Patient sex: M
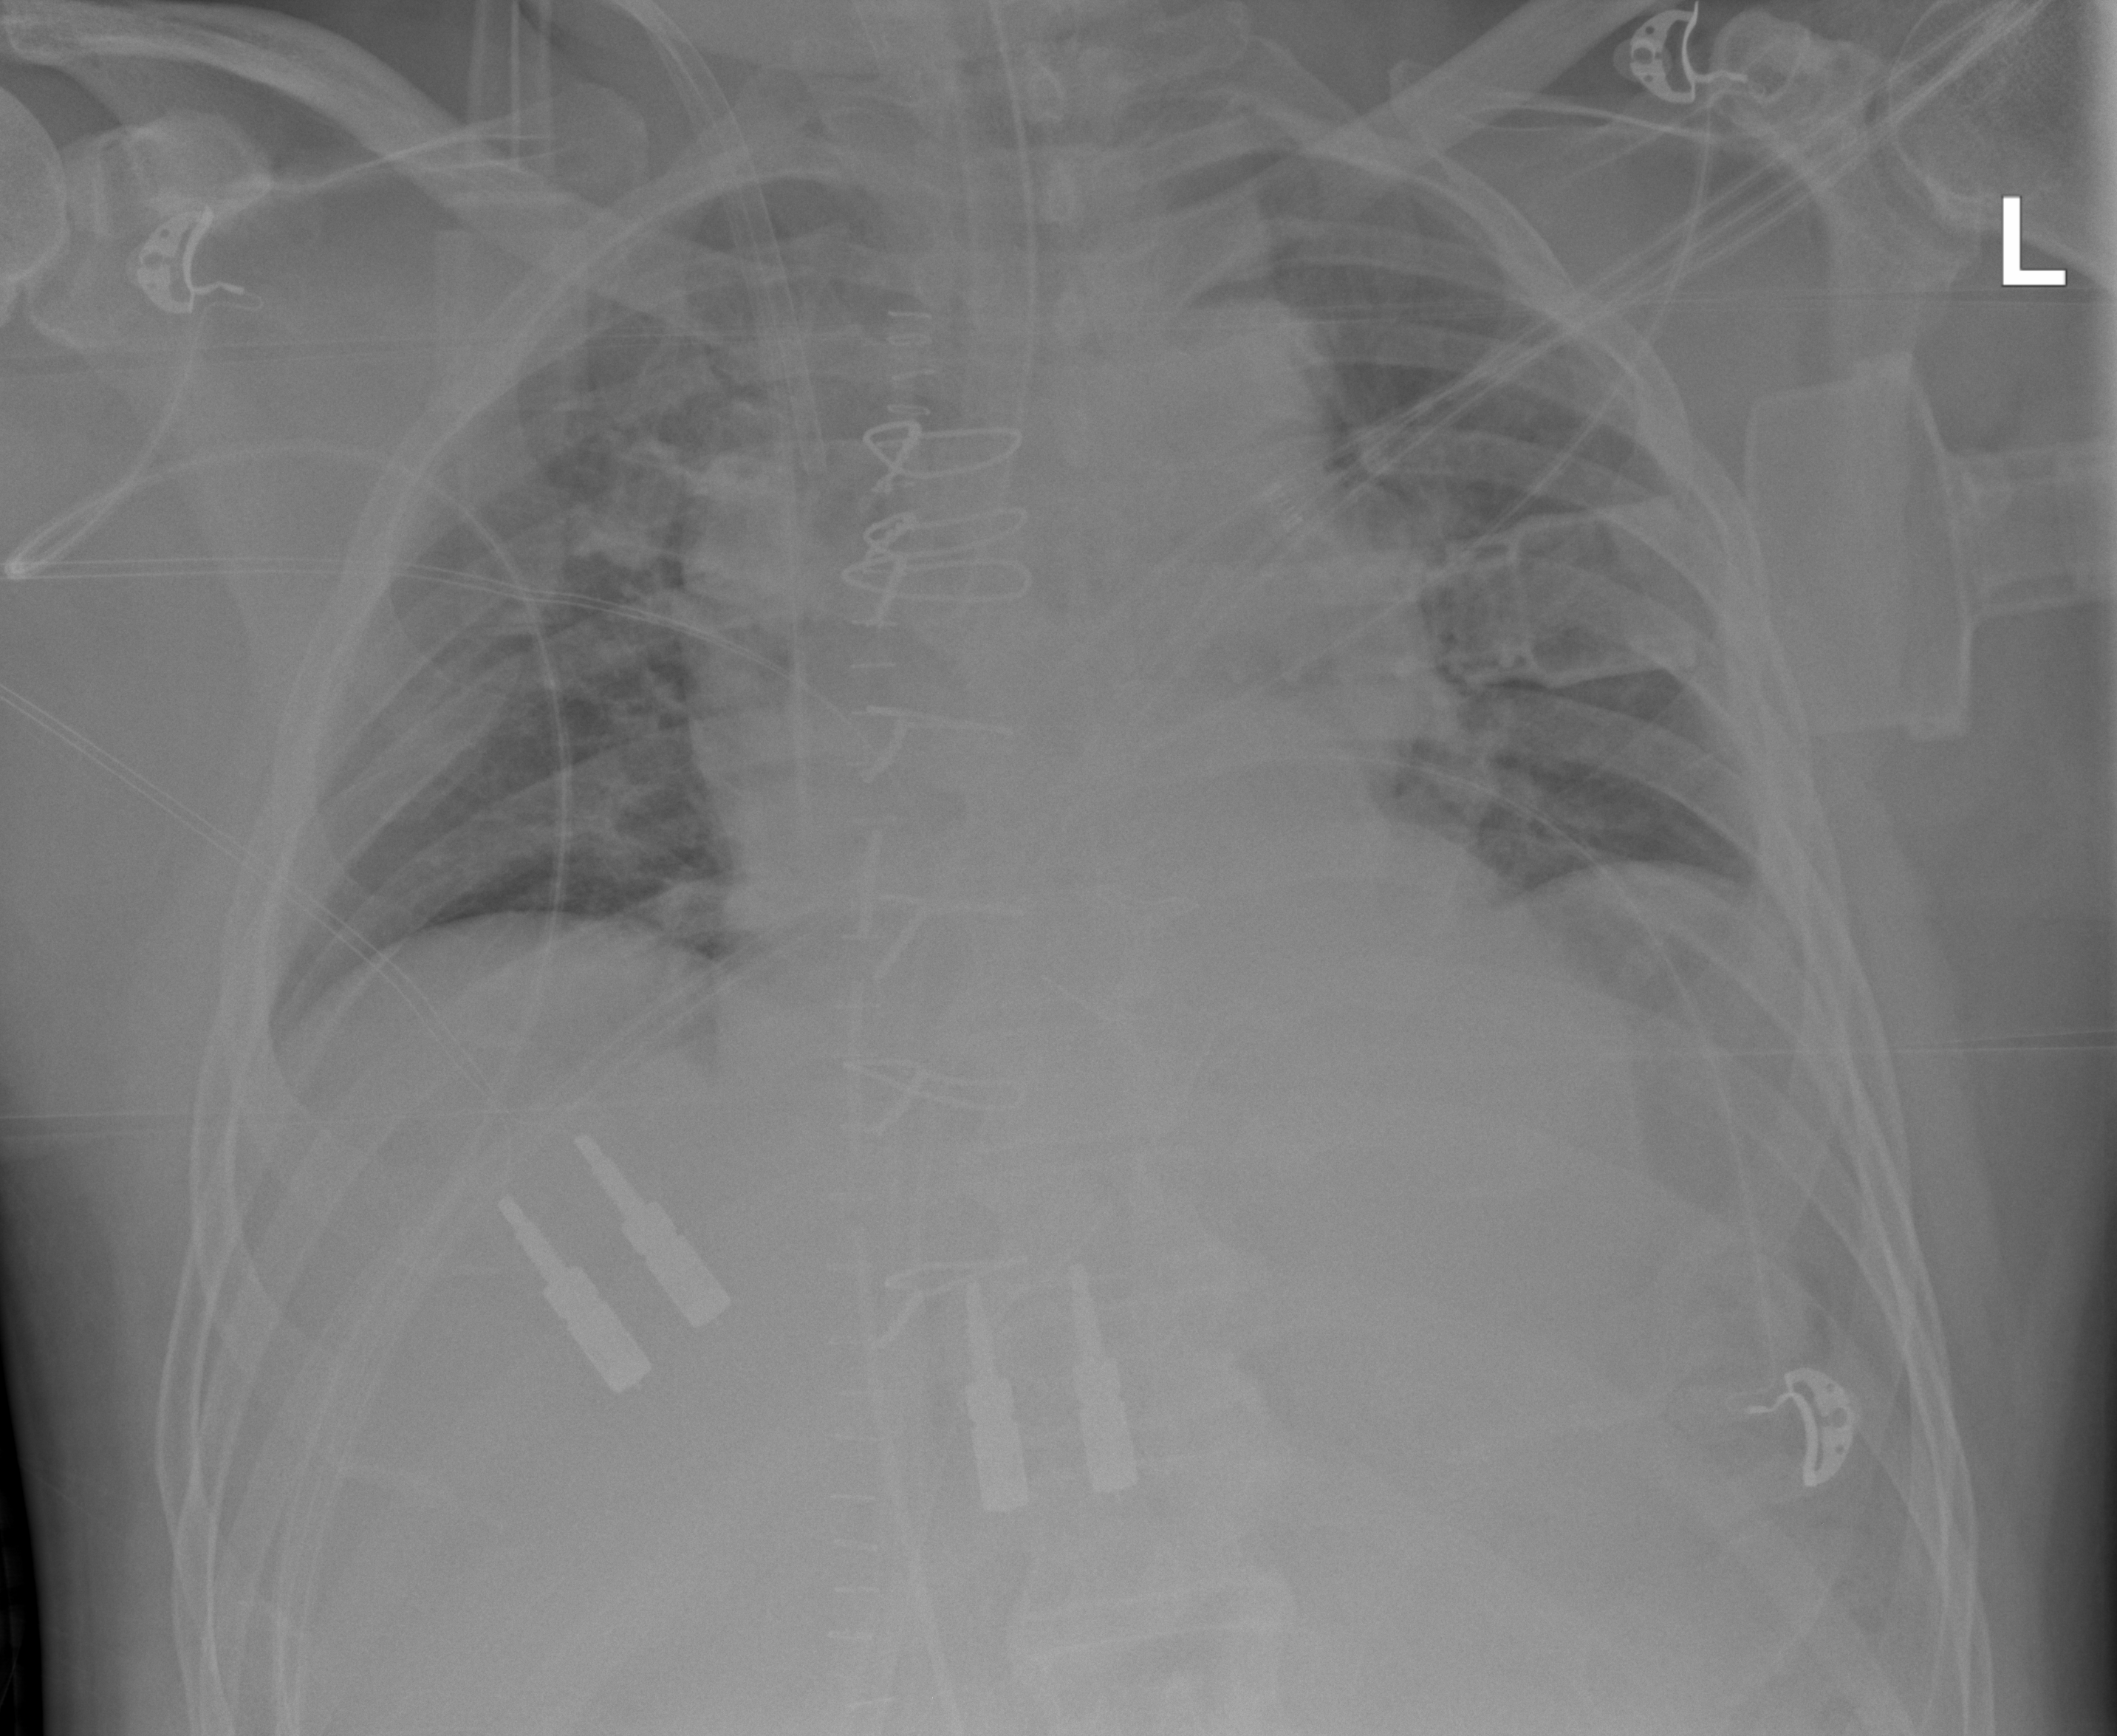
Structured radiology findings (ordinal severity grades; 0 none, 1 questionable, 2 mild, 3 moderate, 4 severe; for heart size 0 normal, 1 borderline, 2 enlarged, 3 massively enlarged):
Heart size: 2
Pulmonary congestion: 2
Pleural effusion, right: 0
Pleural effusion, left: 0
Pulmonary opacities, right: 0
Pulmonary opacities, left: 0
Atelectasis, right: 0
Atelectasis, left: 0